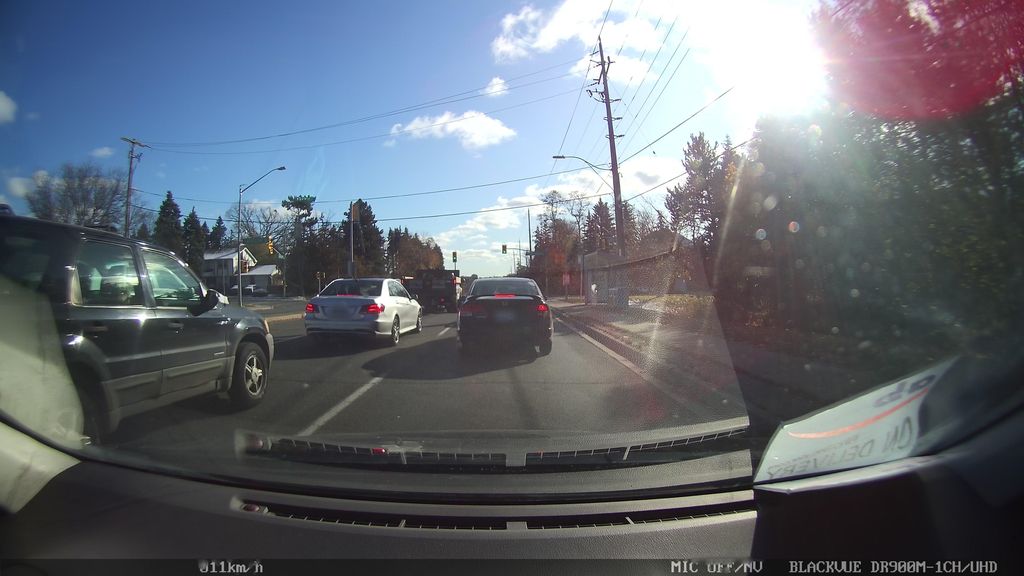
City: toronto